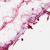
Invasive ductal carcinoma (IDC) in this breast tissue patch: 0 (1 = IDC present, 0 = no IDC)